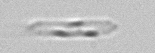
Label: Cerataulina_pelagica